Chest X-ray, PA view. Patient: 54 years old, sex M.
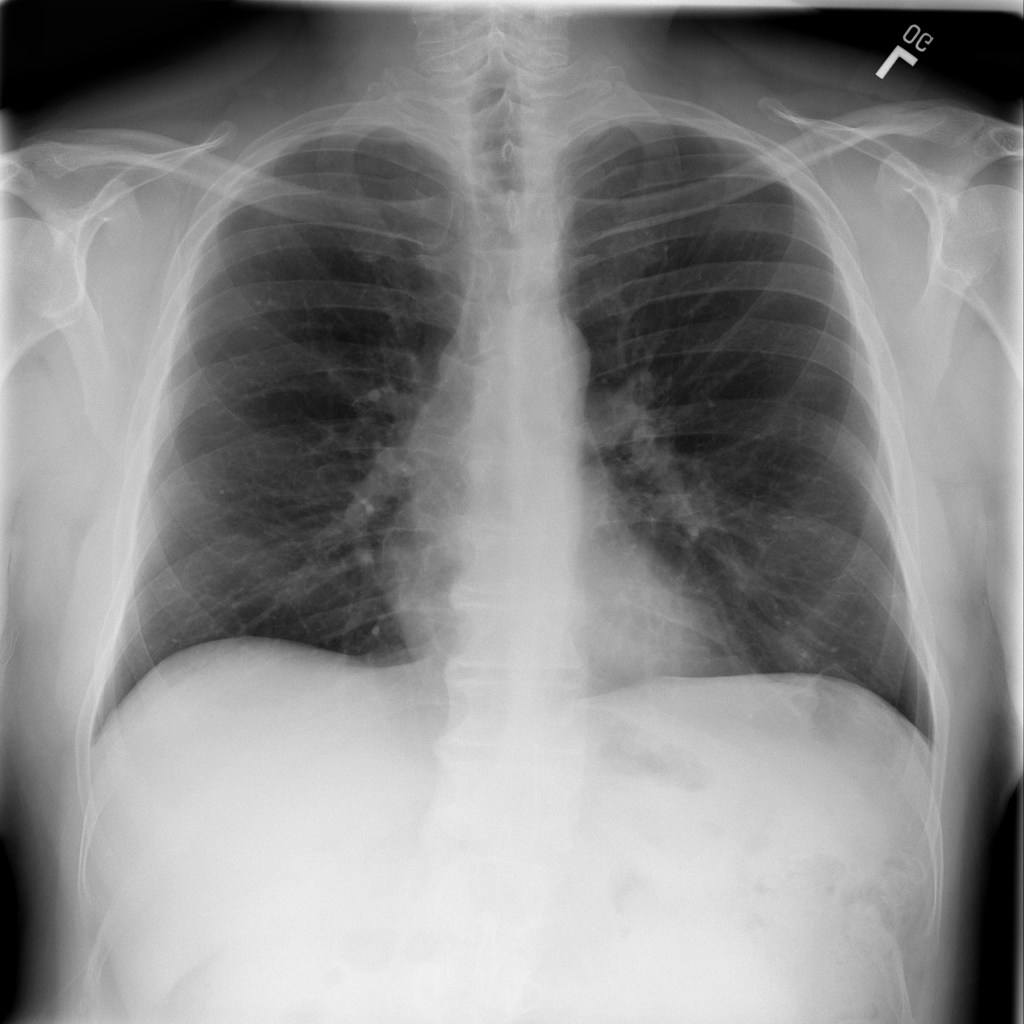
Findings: Infiltration